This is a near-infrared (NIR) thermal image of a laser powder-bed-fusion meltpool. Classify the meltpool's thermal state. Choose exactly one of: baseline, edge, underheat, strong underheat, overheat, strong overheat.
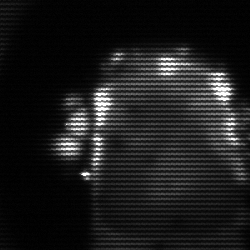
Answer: baseline